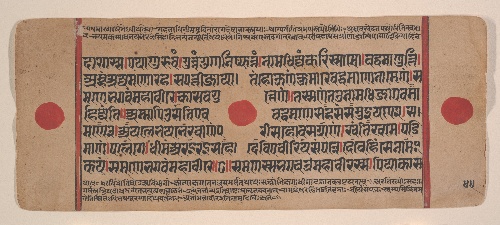
Date: 15th century
Object type: Folio
Classification: Paintings
Medium: Ink, opaque watercolor, and gold on paper
Culture: India (Gujarat)
Dimensions: 4 3/8 x 10 5/8 in. (11.1 x 27 cm)
Department: Asian Art
Credit line: Rogers Fund, 1955
Accession year: 1955
Repository: Metropolitan Museum of Art, New York, NY